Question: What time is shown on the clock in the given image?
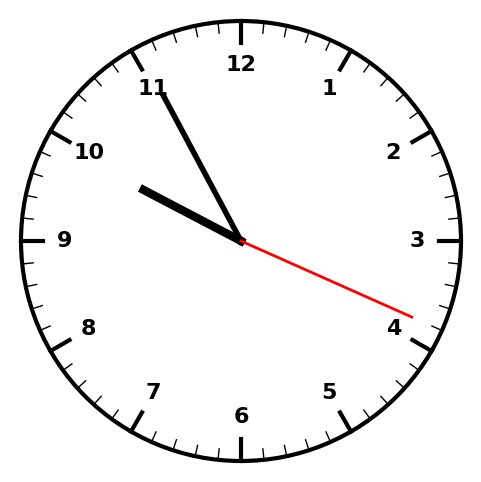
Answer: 09:55:19